Question:
I want to fill the form and able to return back to modify the records. But when I return back I want the form to have the previous values. when I put " />
I got error.
please help
Thank you!
My code
'''
<?php
if (isset($_POST['submit'])) {
$from = 'hello@gmail.com';
$subject = $_POST['subject'];
$text = $_POST['elvismail'];
$output_form = false;
if(empty($subject) && empty($text)) {
echo 'You forgot the email subject and body text.<br />';
$output_form = true;
}
if (empty($subject) && (!empty($text))) {
echo 'You forgot the email subject.<br />';
$output_form = true;
}
if ((!empty($subject)) && empty($text)) {
echo 'You forgot the email body text.<br />';
$output_form = true;
}
if ((!empty($subject)) && (!empty($text))) {
if(isset($_POST['cancel'])) {
echo "cancel";
}
else if(isset($_POST['send'])) {
echo "submit";
}
?>
<form method="post" action="index.php">
<table>
<tr>
<td>Subject of email</td>
<td> <?php echo $subject; ?> </td>
</tr>
<tr>
<td>Body of email</td>
<td><?php echo $text ?> </td>
</tr>
</table>
<input type="submit" name="cancel" value="cancel" />
<input type="submit" name="send" value="Submit" />
</form>
<?php
}
}
else {
$output_form=true;
}
if ($output_form) {
?>
<form method="post" action="index.php">
<label for="subject">Subject of email:</label><br />
<input id="subject" name="subject" type="text" size="30" /><br />
<label for="elvismail">Body of email:</label><br />
<textarea id="elvismail" name="elvismail" rows="8" cols="40"></textarea><br />
<input type="submit" name="submit" value="Submit" />
</form>
<?php
}
?>
'''
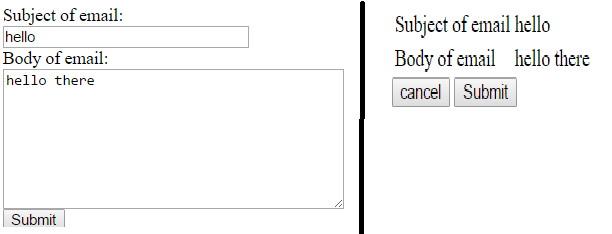
Answer: In this scenario its much better to use client side resources rather than storing it again on 'php'. Because it is just a temporary value and using would benefit you alot.
or would be the best approach to accomplish this.
> Step 1 : 'LocalStorage'Step 2 : 'localStorage'
'php''database'
I suggest you read about the <URL> and read about controlling inputs with JQuery.
'''
x = $("#form").serialize();
localStorage.setItem("temp_form_data" , x);
// To retrieve it simply convert it to JSON and assign it to each inputs.
var temp = JSON.parse(localStorage.getItem("temp_form_data"));
$("your-input-target").value(temp.id);
$("other-input-target").value(temp.description);
//and so on
'''
This is just what would the implementation look like for setting and getting input data.